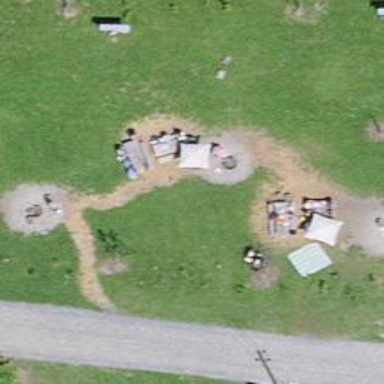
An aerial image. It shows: Picnic table located in leisure land area.